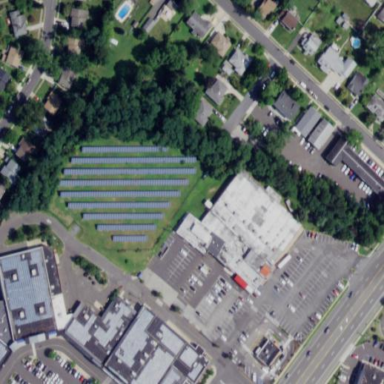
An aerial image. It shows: Solar power generator utilizing photovoltaic technology with solar photovoltaic panels.